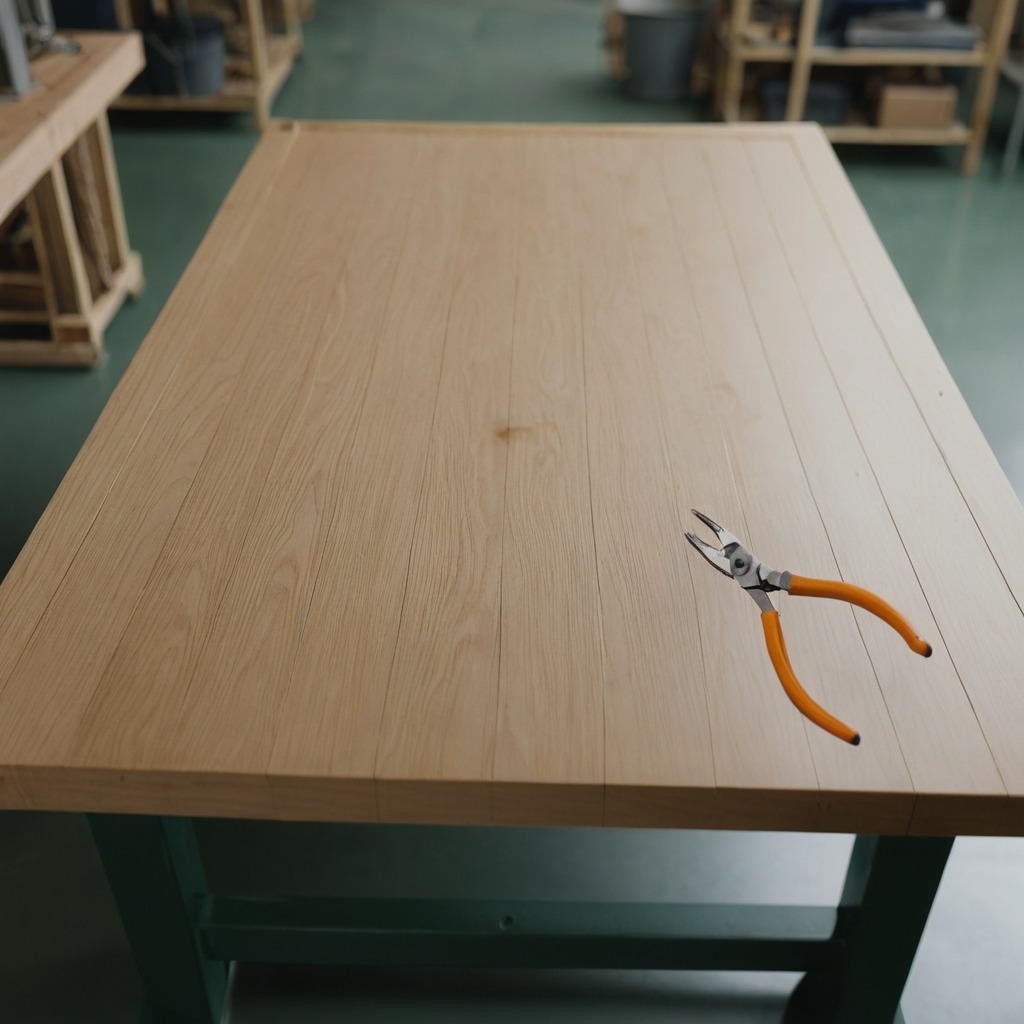
A plier is lying on the workbench inside a coastal fishing gear workshop.